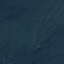
Label: Forest